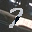
Label: 7